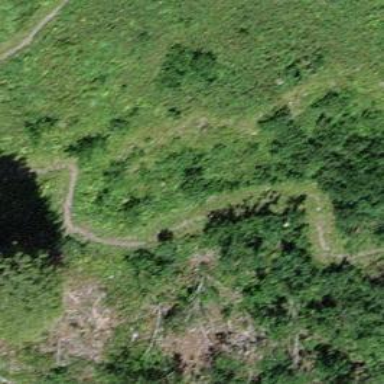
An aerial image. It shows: Path.